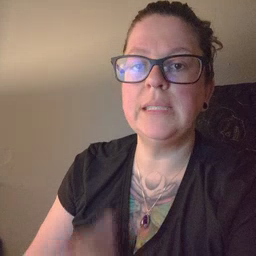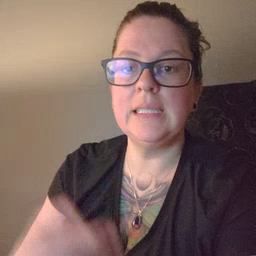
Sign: see